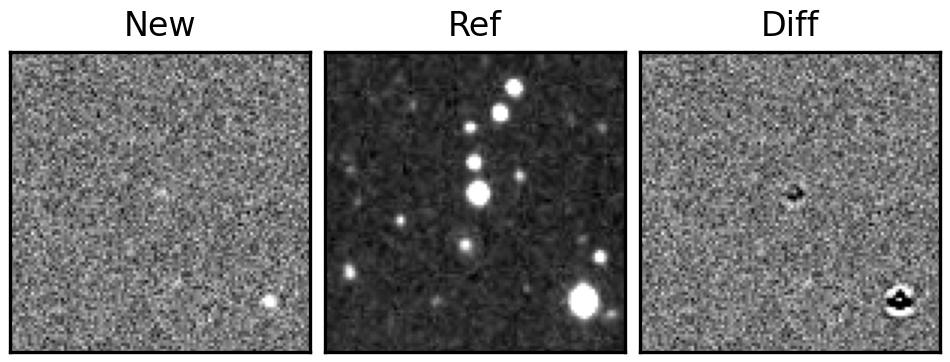
Label: bogus